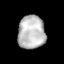
Tissue: lung
Cell type: Epithelial cells
Senescence score: 0.2378
Nuclear area (px): 891
Mean DAPI intensity: 186.917